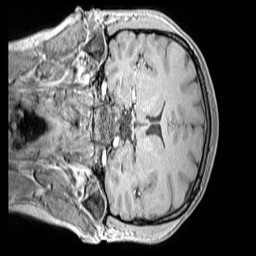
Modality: MP2RAGE
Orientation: coronal
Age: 13
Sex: female
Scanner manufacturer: siemens
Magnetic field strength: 3 T
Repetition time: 4 s
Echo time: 0.00299 s